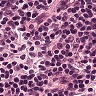
Metastatic tissue present: no